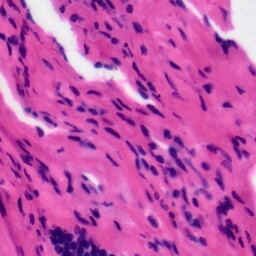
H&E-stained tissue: Tonsil